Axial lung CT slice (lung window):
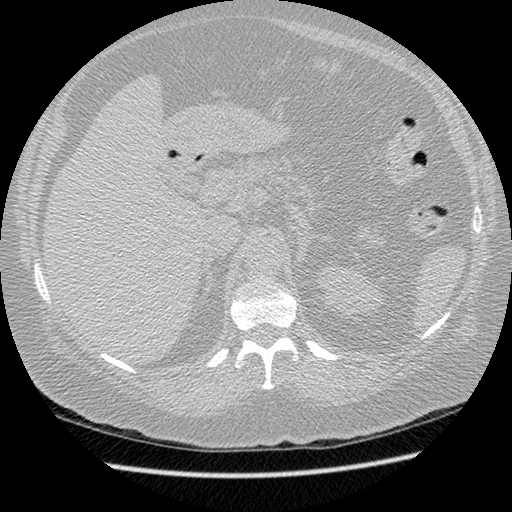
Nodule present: no